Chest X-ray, PA view. Patient: 63 years old, sex M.
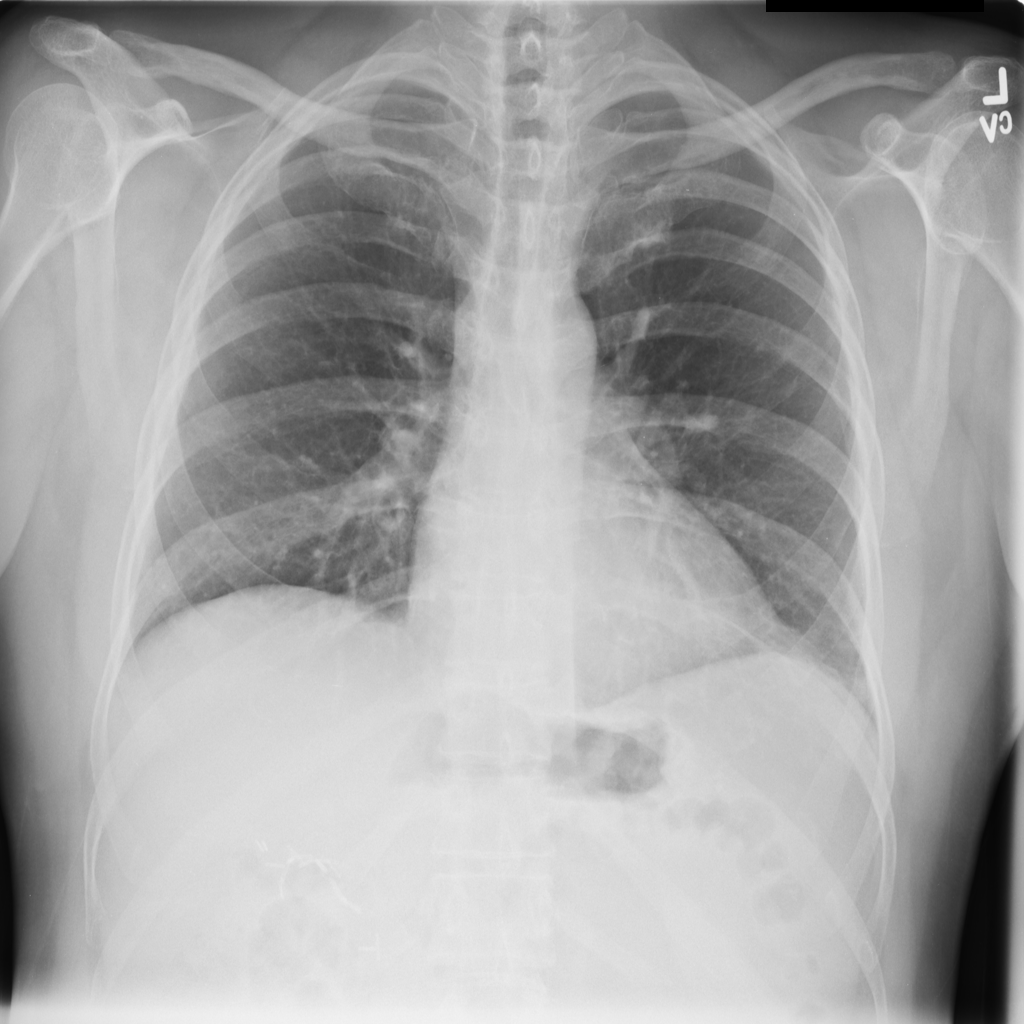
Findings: No Finding